Field crop: maize
Growth stage: 2
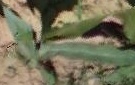
Species: maize